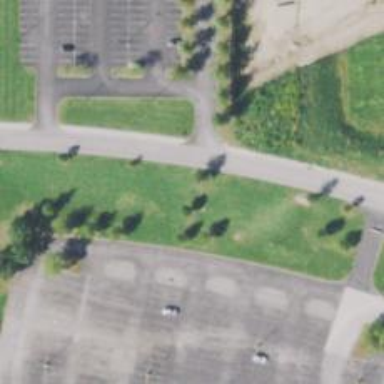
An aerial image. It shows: Disc golf hole.